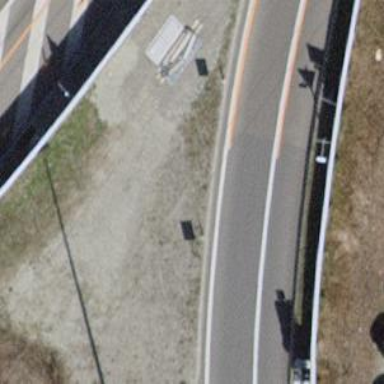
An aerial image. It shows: Asphalt motorway link with embankment.